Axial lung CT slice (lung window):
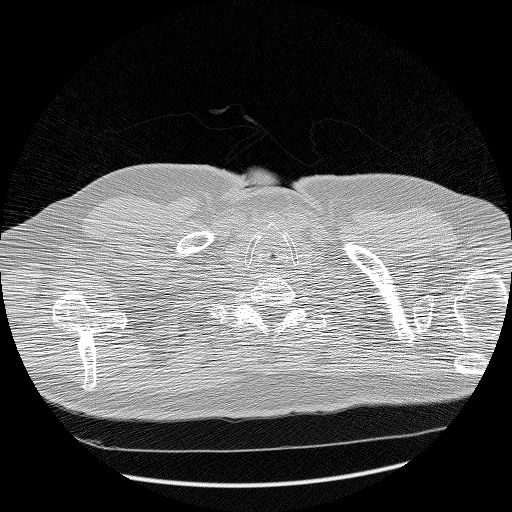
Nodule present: no